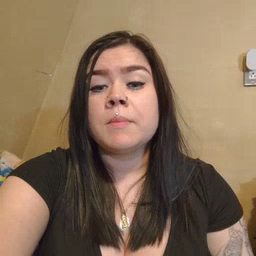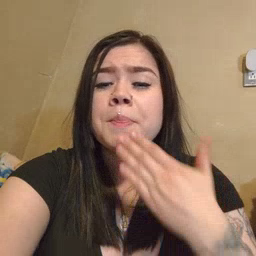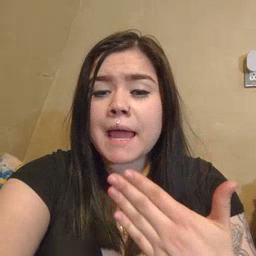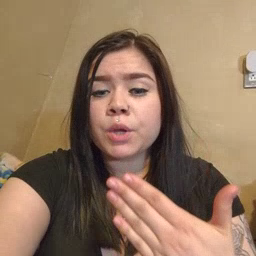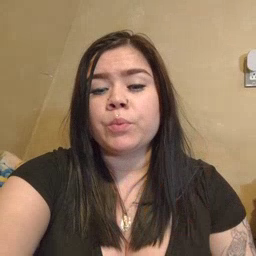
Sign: thankyou